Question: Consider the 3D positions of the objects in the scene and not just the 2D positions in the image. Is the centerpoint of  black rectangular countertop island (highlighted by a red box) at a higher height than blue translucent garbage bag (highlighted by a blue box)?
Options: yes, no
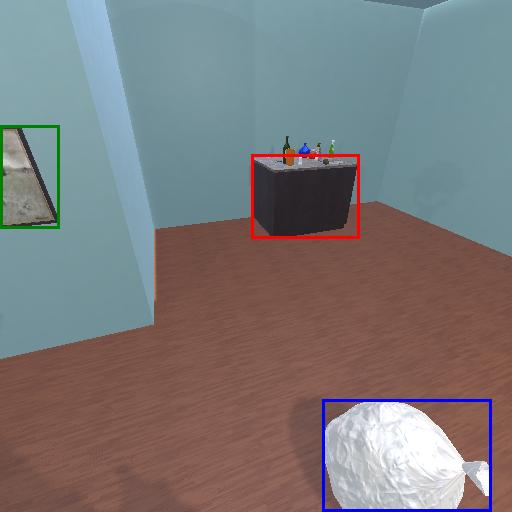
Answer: yes